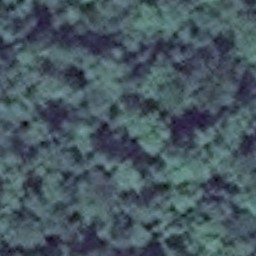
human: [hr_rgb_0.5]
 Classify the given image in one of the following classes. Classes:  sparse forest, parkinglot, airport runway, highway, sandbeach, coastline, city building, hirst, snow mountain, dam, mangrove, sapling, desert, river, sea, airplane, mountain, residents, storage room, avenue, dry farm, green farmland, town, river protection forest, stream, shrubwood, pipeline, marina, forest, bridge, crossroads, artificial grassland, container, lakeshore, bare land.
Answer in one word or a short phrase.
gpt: forest